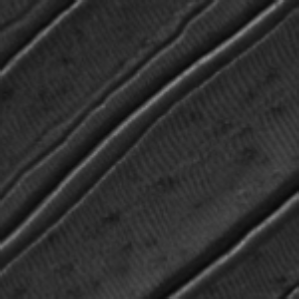
Label: frost